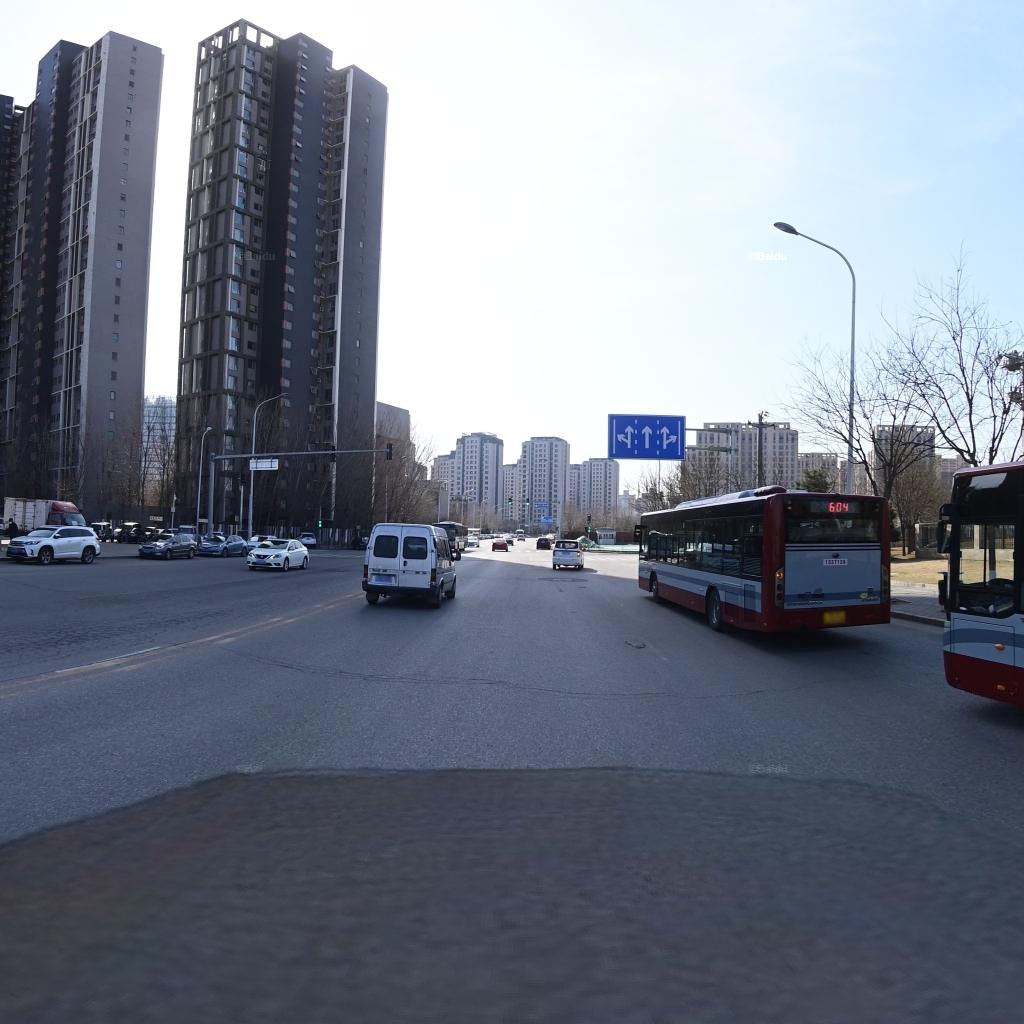
Region: Chaoyang
Road damage annotations: transverse crack, alligator crack